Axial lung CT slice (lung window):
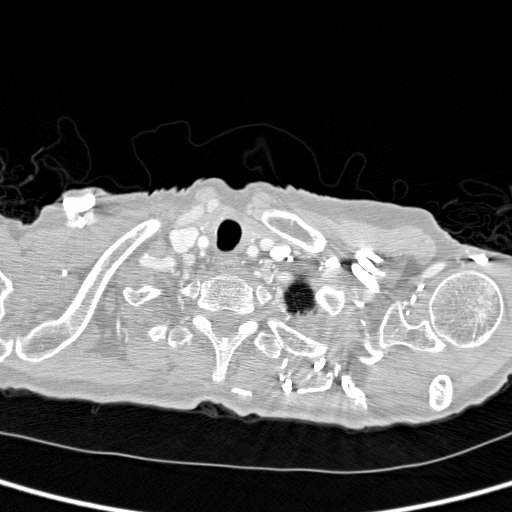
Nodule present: no